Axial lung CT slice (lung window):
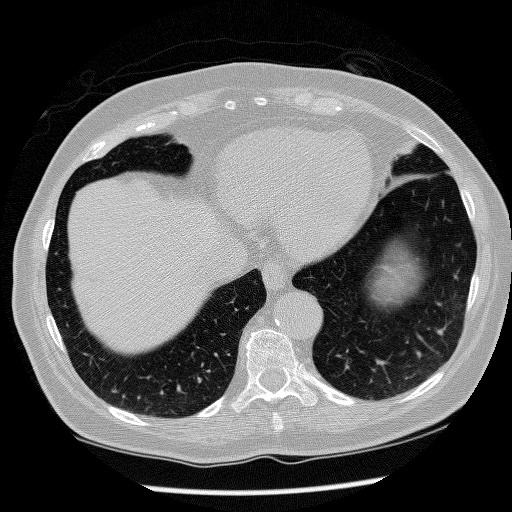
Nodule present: no